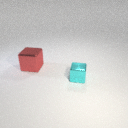
small cyan metal cube in front of large red metal cube